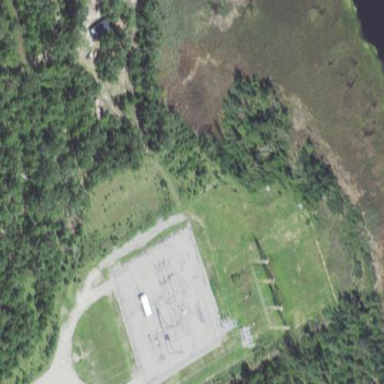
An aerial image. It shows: Power substation with fence around it. The substation is used for switching.